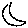
Label: moon